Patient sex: M
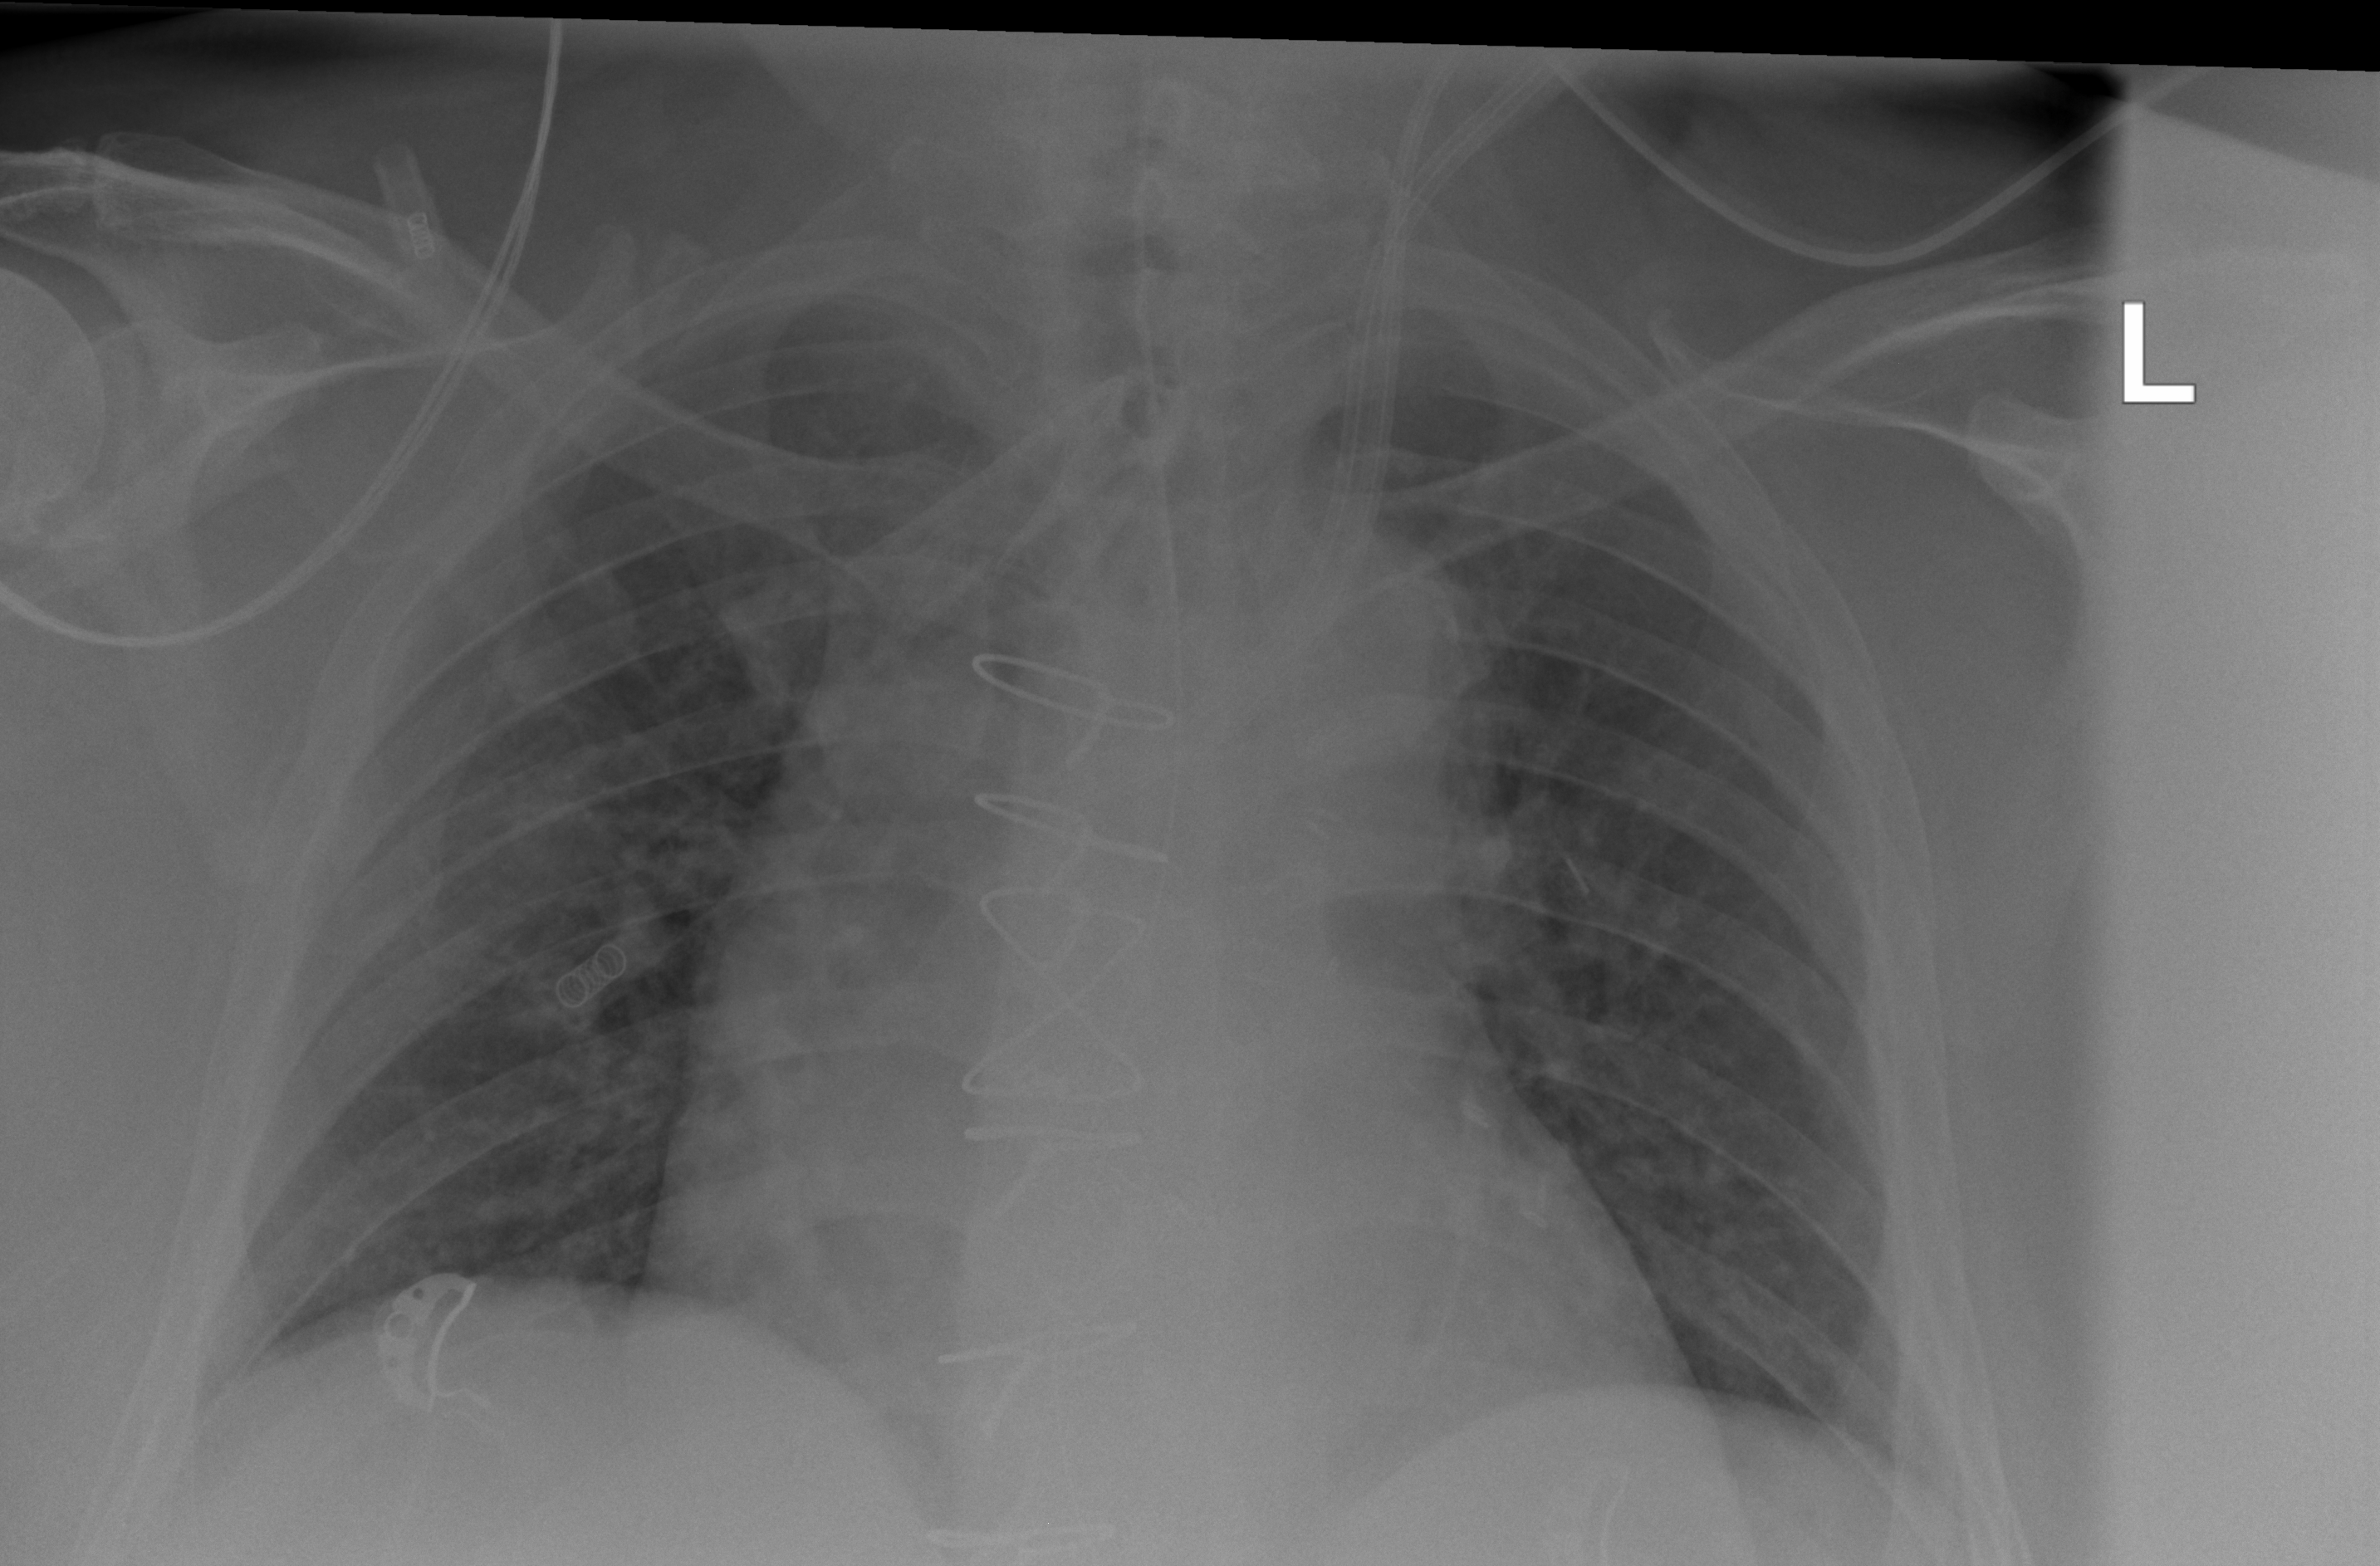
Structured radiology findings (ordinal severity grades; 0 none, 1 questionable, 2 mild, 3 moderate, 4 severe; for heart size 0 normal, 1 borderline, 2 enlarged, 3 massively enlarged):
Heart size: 2
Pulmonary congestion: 1
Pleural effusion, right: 0
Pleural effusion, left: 0
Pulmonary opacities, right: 0
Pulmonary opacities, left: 0
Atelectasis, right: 0
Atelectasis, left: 0